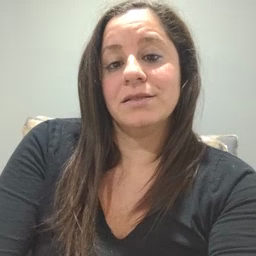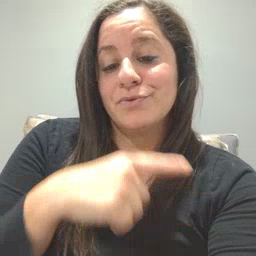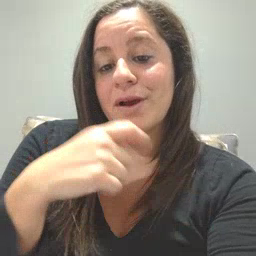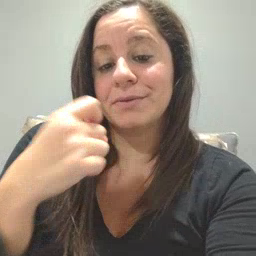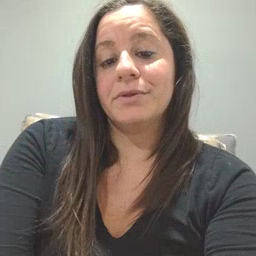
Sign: dryer